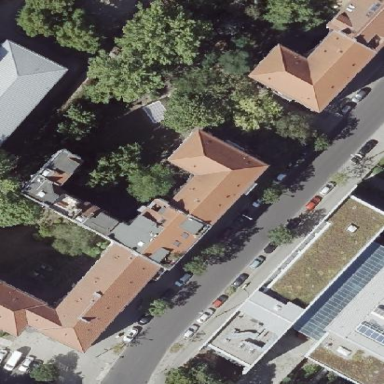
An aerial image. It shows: Gabled-roof building with apartments. The roof is covered with roof tiles.